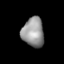
Tissue: lung
Cell type: Endothelial cells
Senescence score: 0.5775
Nuclear area (px): 631
Mean DAPI intensity: 148.727